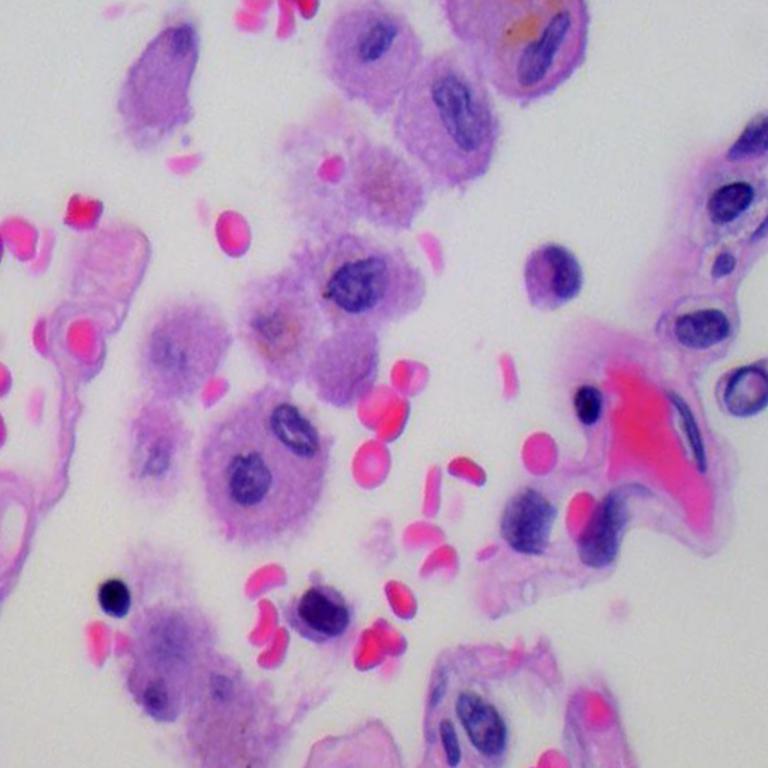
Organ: lung
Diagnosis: benign